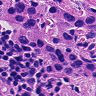
Metastatic tissue present: yes